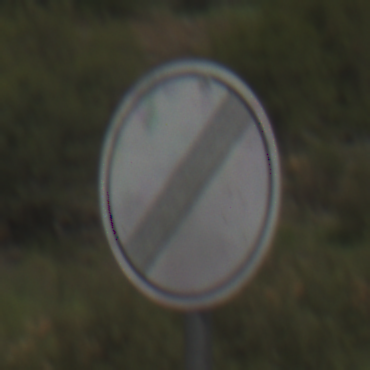
Verkehrszeichen: EndeSaemtlicherBegrenzungen
Umgebung: Outdoor, Nature
Tageszeit: Midday
Wetter: PartlyCloudy
Licht: Natural
Jahreszeit: NotSpecified
Kontrast: HighContrast